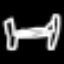
Label: bed